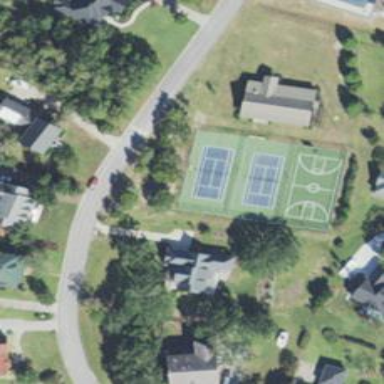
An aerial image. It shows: Tennis court on the leisure land pitch.